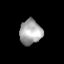
Tissue: skin
Cell type: Fibroblasts
Senescence score: 0.69
Nuclear area (px): 545
Mean DAPI intensity: 166.031